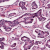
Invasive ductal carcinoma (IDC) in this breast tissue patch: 1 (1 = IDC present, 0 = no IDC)